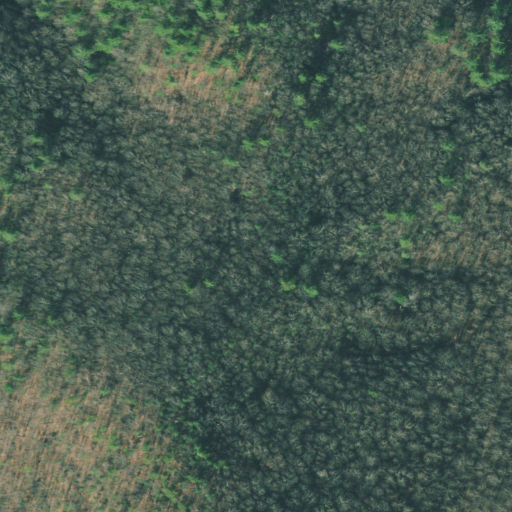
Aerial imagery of ridge(s) in Georgia named Trail Ridge containing deciduous forest and mixed forest